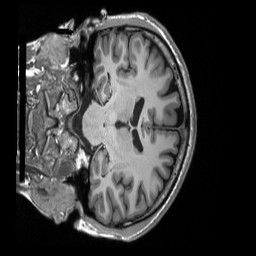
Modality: T1w
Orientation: coronal
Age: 45